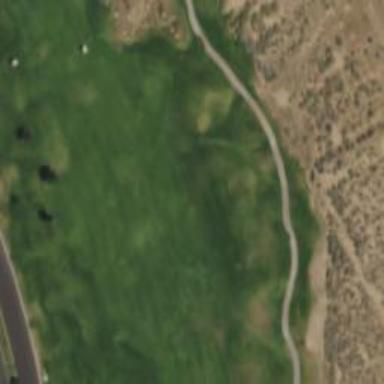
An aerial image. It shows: View of golf hole.